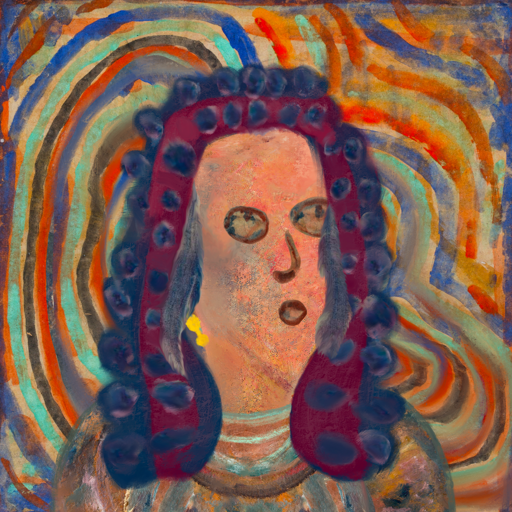
Background: Sisters, Head And Neck Side: Irani, Face Side: Orphan, Bust: Boggyland, Hair Side: Hill_Girl, Head Accessory: Blank, Second Necklace: Blank, Necklace: Blank, Baby: Blank